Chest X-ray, PA view. Patient: 52 years old, sex M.
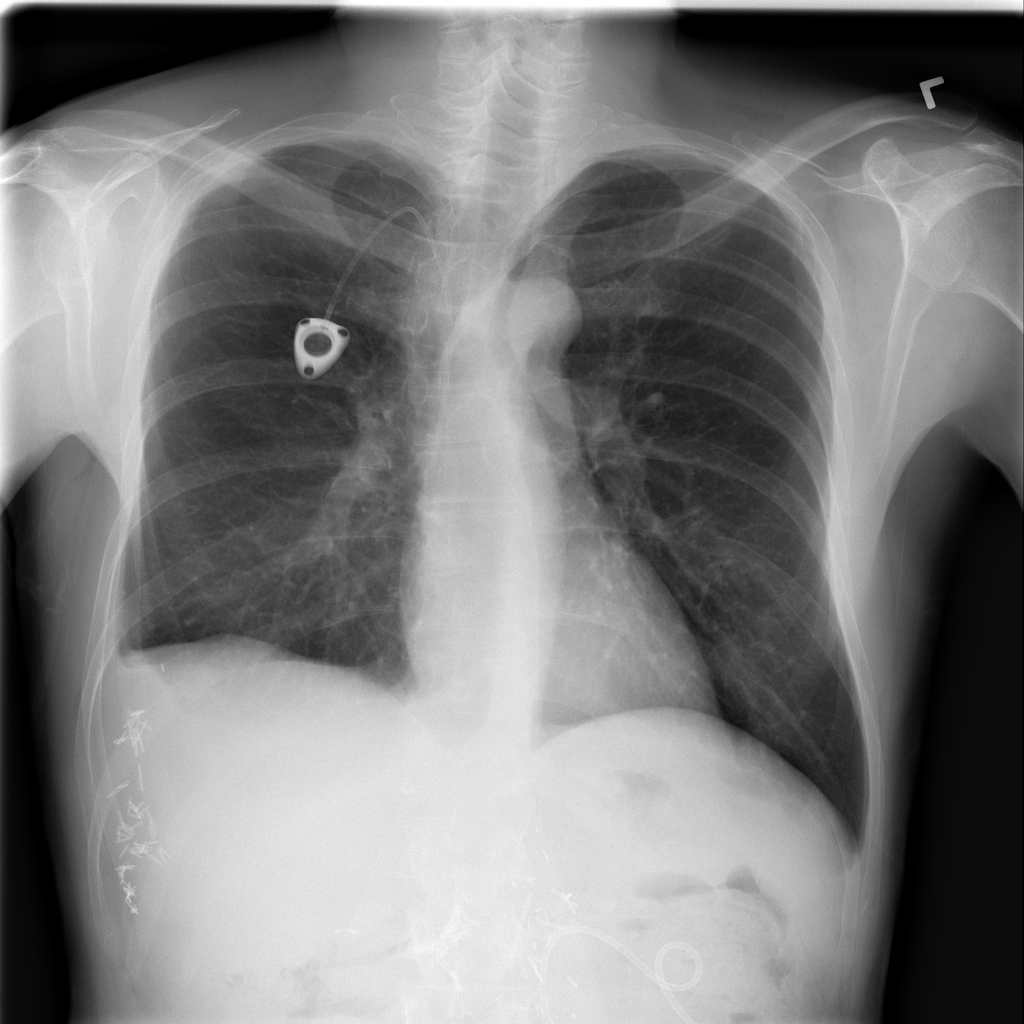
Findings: No Finding